Question: Trying to add BouncyCastle c# dll to my WP8 native app.
- - -
Result:
it crashes and when I stop the emulator I got (its much longer than that, complaining about missing PDB file's in window files like Windows.winmd and System.Windows.RuntimeHost.ni.dll)
I opened the winmd with ILDASM.
The implementations of decrypt and encrypt are there? What am I doing wrong?

I know its been asked <URL>
Just a clarification. when I say: ""
what I did was take BouncyCastle code put it in the runtime component with a wrapper class to expose the BouncyCastle methods I needed.
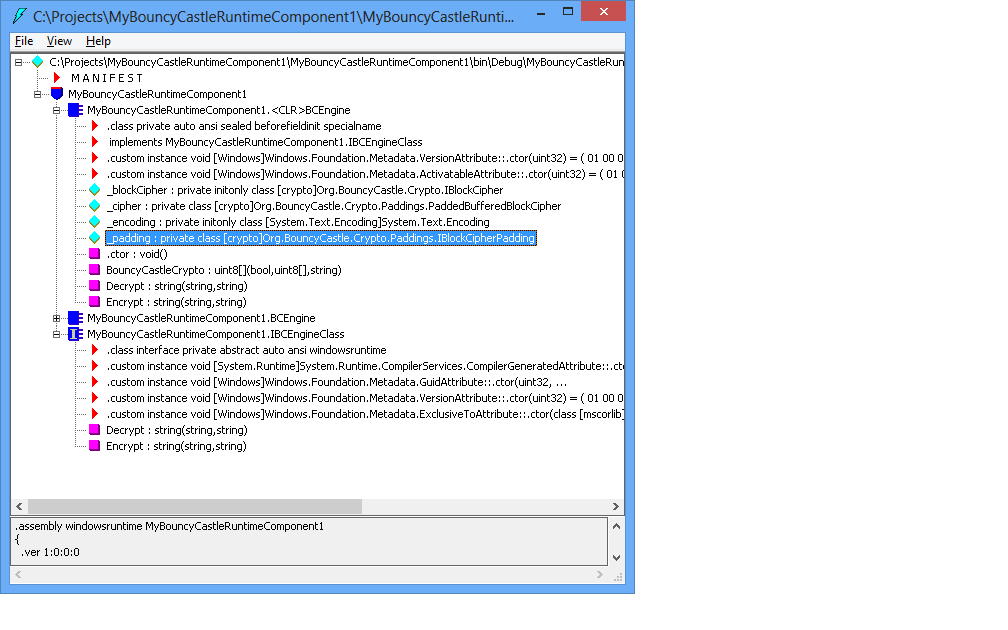
Answer: It very much looks like you're jumping through hoops to try and get a C# DLL compiled for the full .NET framework to work on Windows Phone. Windows Phone uses a different .NET profile and isn't binary compatible with the full .NET framework, so this cannot work.
For BouncyCastle you will need to reference a binary DLL built specifically for Windows Phone - for example by building one yourself from the BouncyCastle source code.
UPDATE:
As you're using a subset of BouncyCastle you may be able to put the source code you need inside a Portable Class Library project so it can be directly used in both Windows Phone and Windows Store apps.